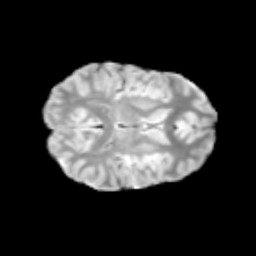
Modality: T2w
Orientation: axial
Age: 10
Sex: female
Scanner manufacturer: siemens
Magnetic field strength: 3 T
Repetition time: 3.8 s
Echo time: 0.07 s